Interaction volume radius: 5 \u00c5
Interaction volume height: 10 \u00c5
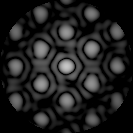
Disorder parameter: 0.2106